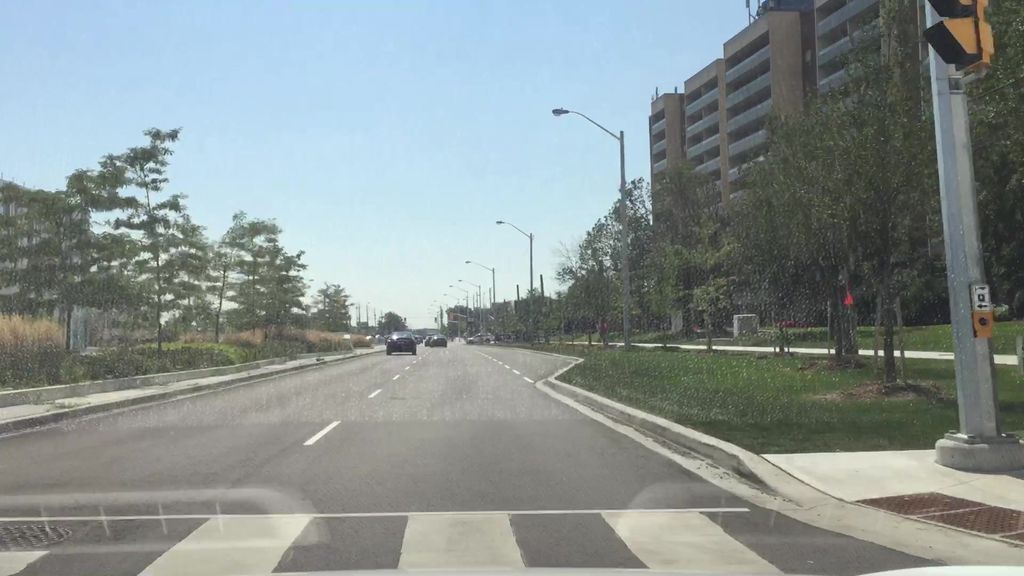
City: toronto